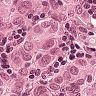
Metastatic tissue present: yes